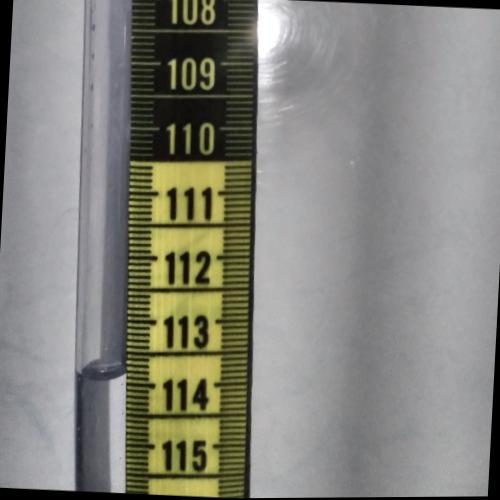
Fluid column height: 113.8 cm